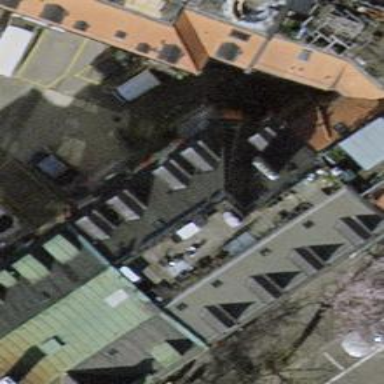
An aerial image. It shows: Bakery.